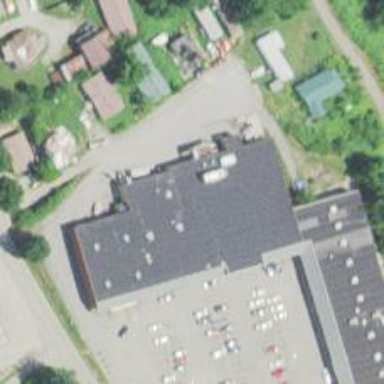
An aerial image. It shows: Supermarket.